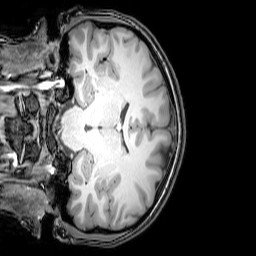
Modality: T1w
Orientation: coronal
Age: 26
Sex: female
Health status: healthy
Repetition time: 0.081 s
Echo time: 0.037 s